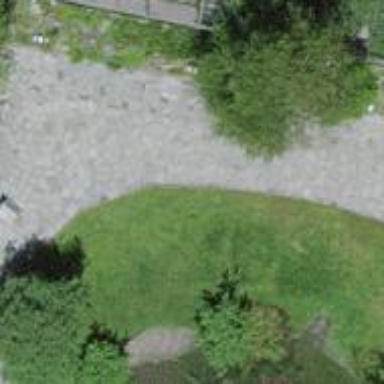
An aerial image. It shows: Footway with sett surface.